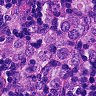
Metastatic tissue present: yes